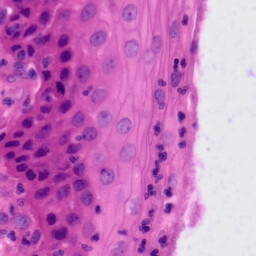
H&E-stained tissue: Tonsil